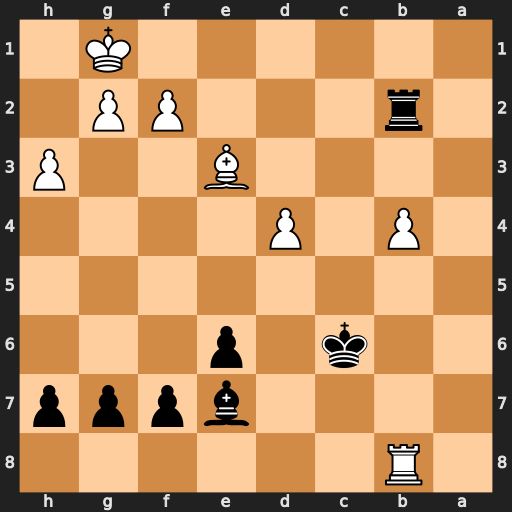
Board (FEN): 1R6/4bppp/2k1p3/8/1P1P4/4B2P/1r3PP1/6K1
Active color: b
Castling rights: -
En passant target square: -
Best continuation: Rb1+ Kh2 Bd6+ g3 Bxb8